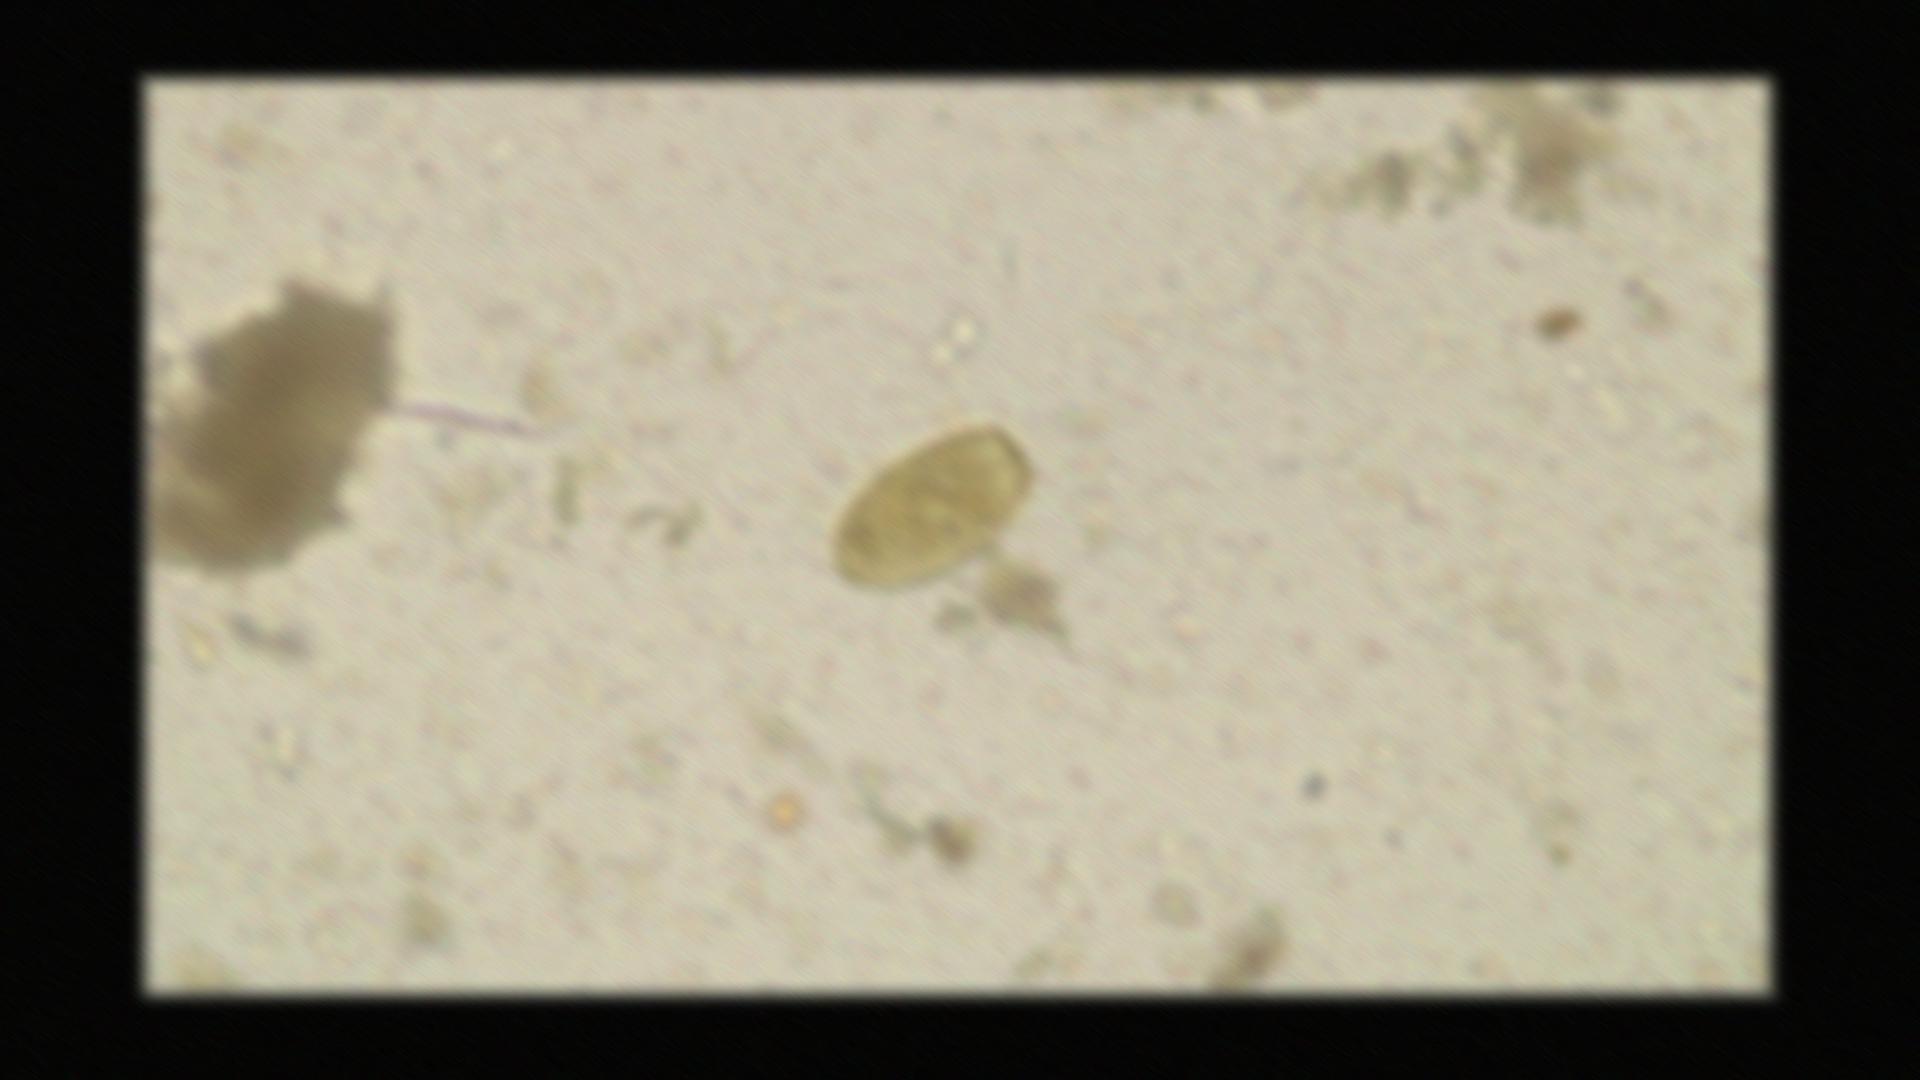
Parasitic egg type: Paragonimus spp